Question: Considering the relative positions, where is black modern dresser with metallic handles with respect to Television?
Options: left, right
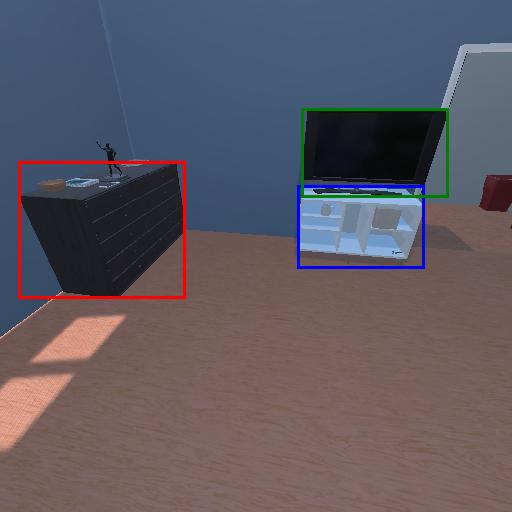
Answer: left